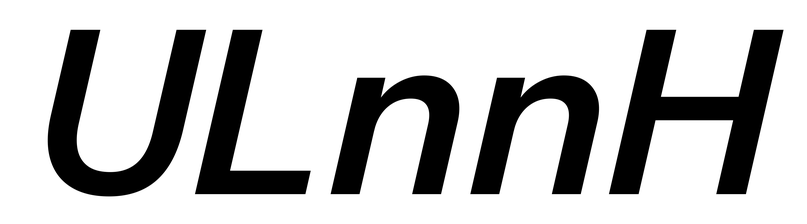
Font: InstrumentSans-Italic_SemiBold_Italic